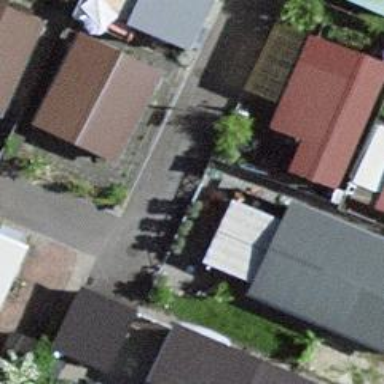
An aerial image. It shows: Alley with asphalt surface designated as service road.